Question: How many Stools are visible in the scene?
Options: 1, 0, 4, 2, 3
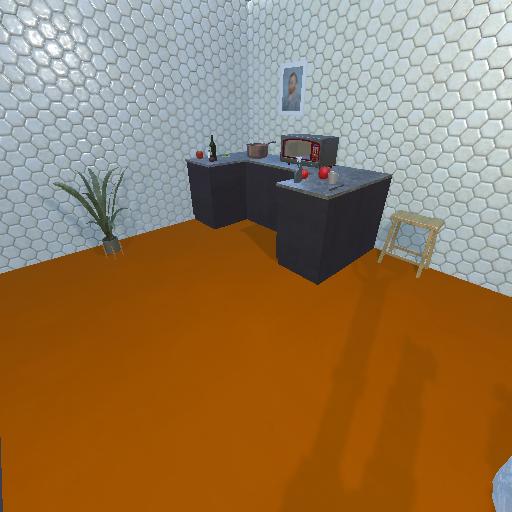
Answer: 1